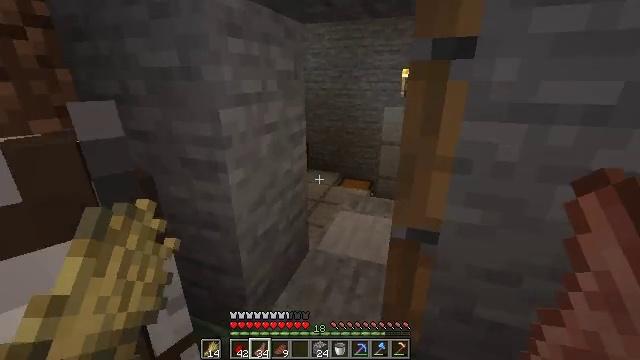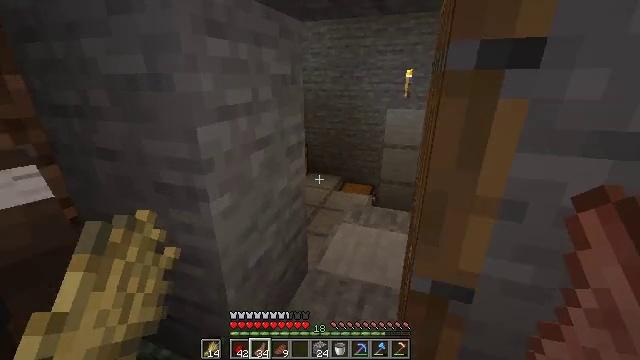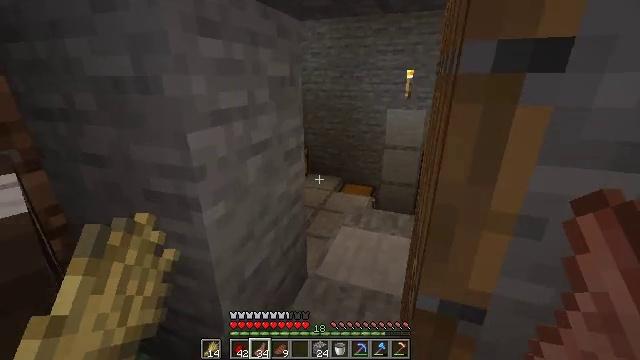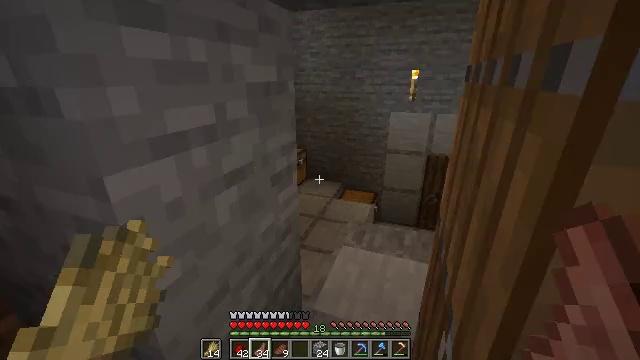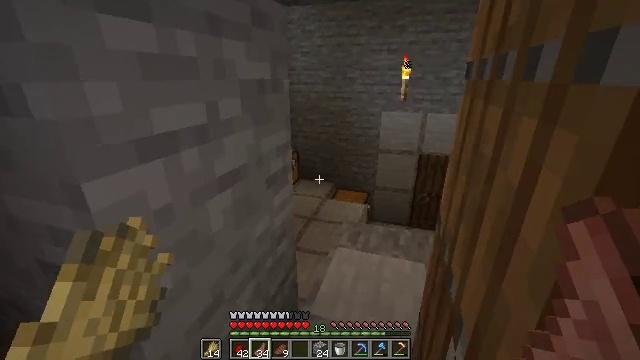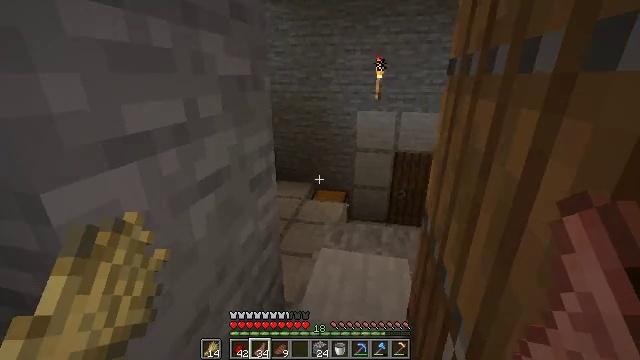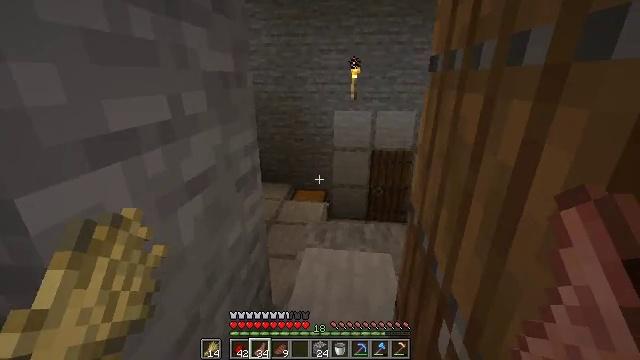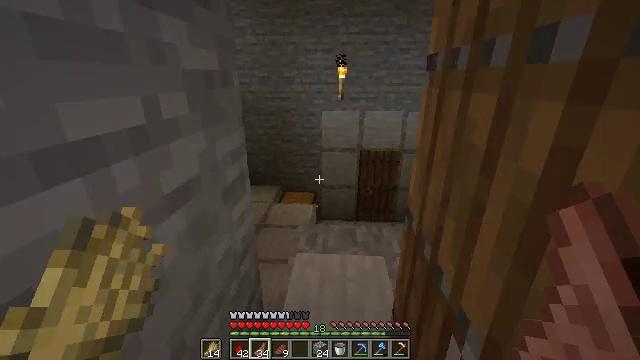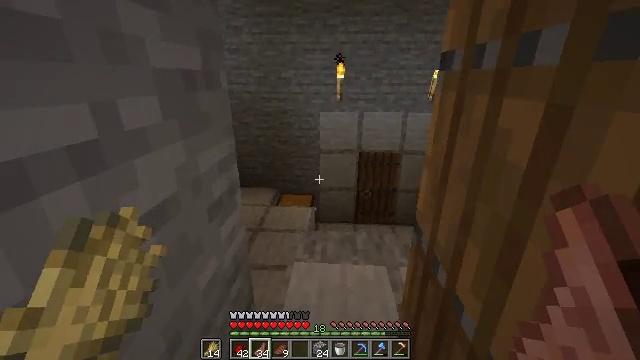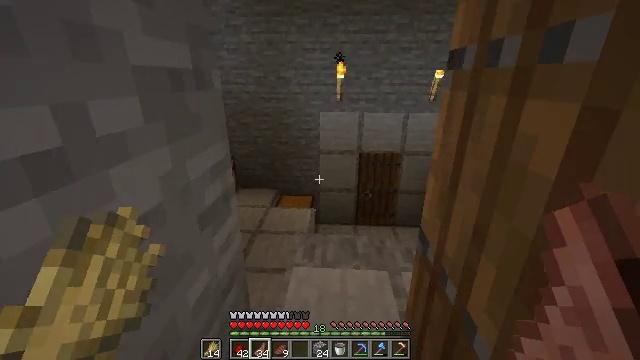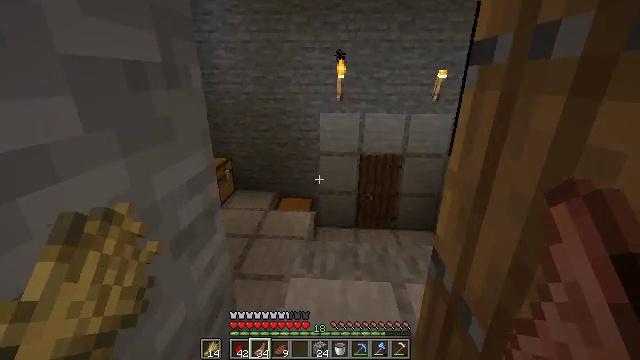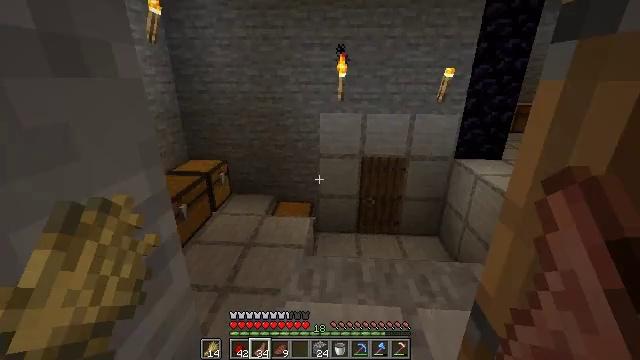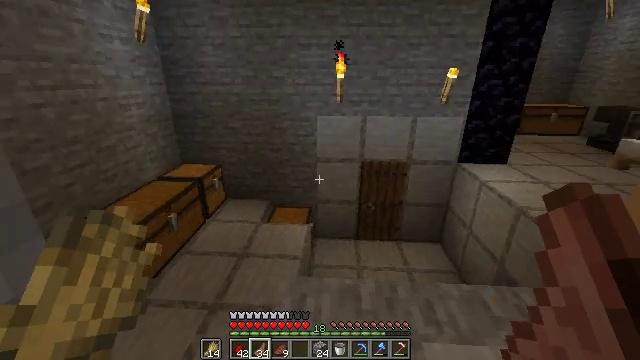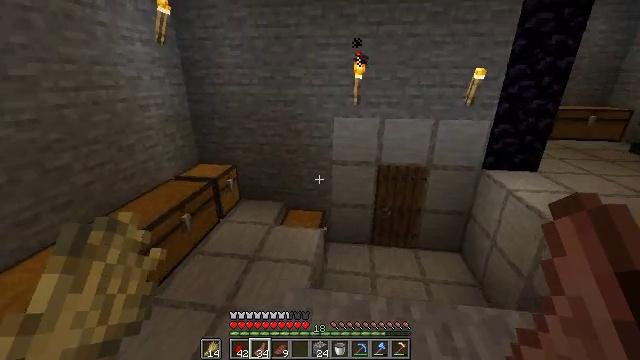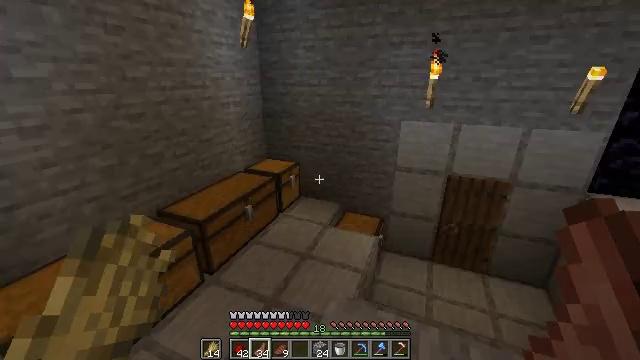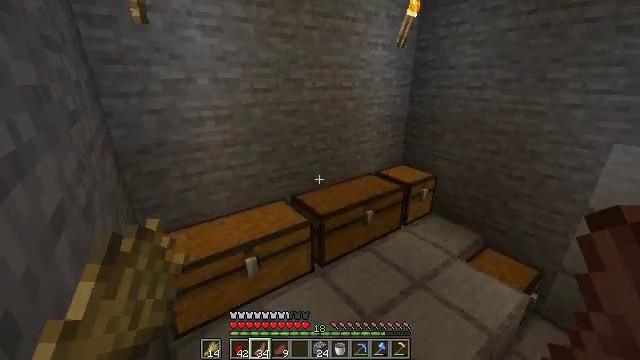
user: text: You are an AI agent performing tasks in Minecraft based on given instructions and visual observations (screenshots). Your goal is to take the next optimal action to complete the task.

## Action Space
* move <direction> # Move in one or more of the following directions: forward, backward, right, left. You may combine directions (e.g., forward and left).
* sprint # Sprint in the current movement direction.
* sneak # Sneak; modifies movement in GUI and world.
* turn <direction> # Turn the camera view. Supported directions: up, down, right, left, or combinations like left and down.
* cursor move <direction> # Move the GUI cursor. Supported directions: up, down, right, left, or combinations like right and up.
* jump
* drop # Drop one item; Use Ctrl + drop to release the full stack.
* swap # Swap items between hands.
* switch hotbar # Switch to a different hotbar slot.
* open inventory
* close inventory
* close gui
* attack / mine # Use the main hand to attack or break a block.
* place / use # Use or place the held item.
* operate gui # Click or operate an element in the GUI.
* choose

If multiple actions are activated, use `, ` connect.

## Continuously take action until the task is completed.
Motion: motion action
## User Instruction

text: Create a spruce fence by combining sticks and spruce planks.
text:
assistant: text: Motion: move forward
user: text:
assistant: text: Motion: move forward
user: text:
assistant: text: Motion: move forward
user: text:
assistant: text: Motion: move forward, turn right
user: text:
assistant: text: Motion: move forward, turn right
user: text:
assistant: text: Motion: move forward, turn right
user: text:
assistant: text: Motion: move forward, turn right
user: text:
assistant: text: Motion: move forward
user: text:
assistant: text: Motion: move forward
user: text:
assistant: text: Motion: move forward
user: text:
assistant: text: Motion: move forward
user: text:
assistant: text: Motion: move forward and move right
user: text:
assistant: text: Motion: move forward and move right, turn left
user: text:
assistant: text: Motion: move forward and move right, turn left
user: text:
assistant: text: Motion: move forward and move right, turn left
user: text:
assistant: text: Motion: move right, turn left
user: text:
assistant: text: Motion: move right, turn left
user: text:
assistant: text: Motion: move right, turn left
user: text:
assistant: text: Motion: move right, turn left
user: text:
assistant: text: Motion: move back and move right, turn left
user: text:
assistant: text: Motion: move back, turn left
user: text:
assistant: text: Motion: move back, turn left
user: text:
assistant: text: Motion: move back, turn left
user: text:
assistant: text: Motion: move back
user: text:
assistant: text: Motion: move back, turn up
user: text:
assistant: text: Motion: move back, turn up
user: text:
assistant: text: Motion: move back, turn left and up
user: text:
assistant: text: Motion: move back, turn left and up
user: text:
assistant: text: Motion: move back, turn up
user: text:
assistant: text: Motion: move back